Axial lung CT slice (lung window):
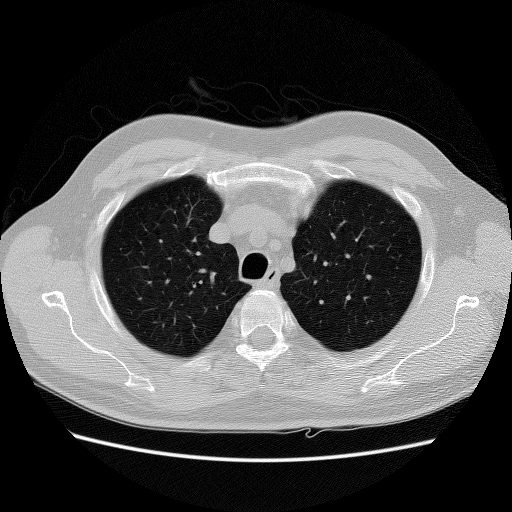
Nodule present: no